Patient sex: M
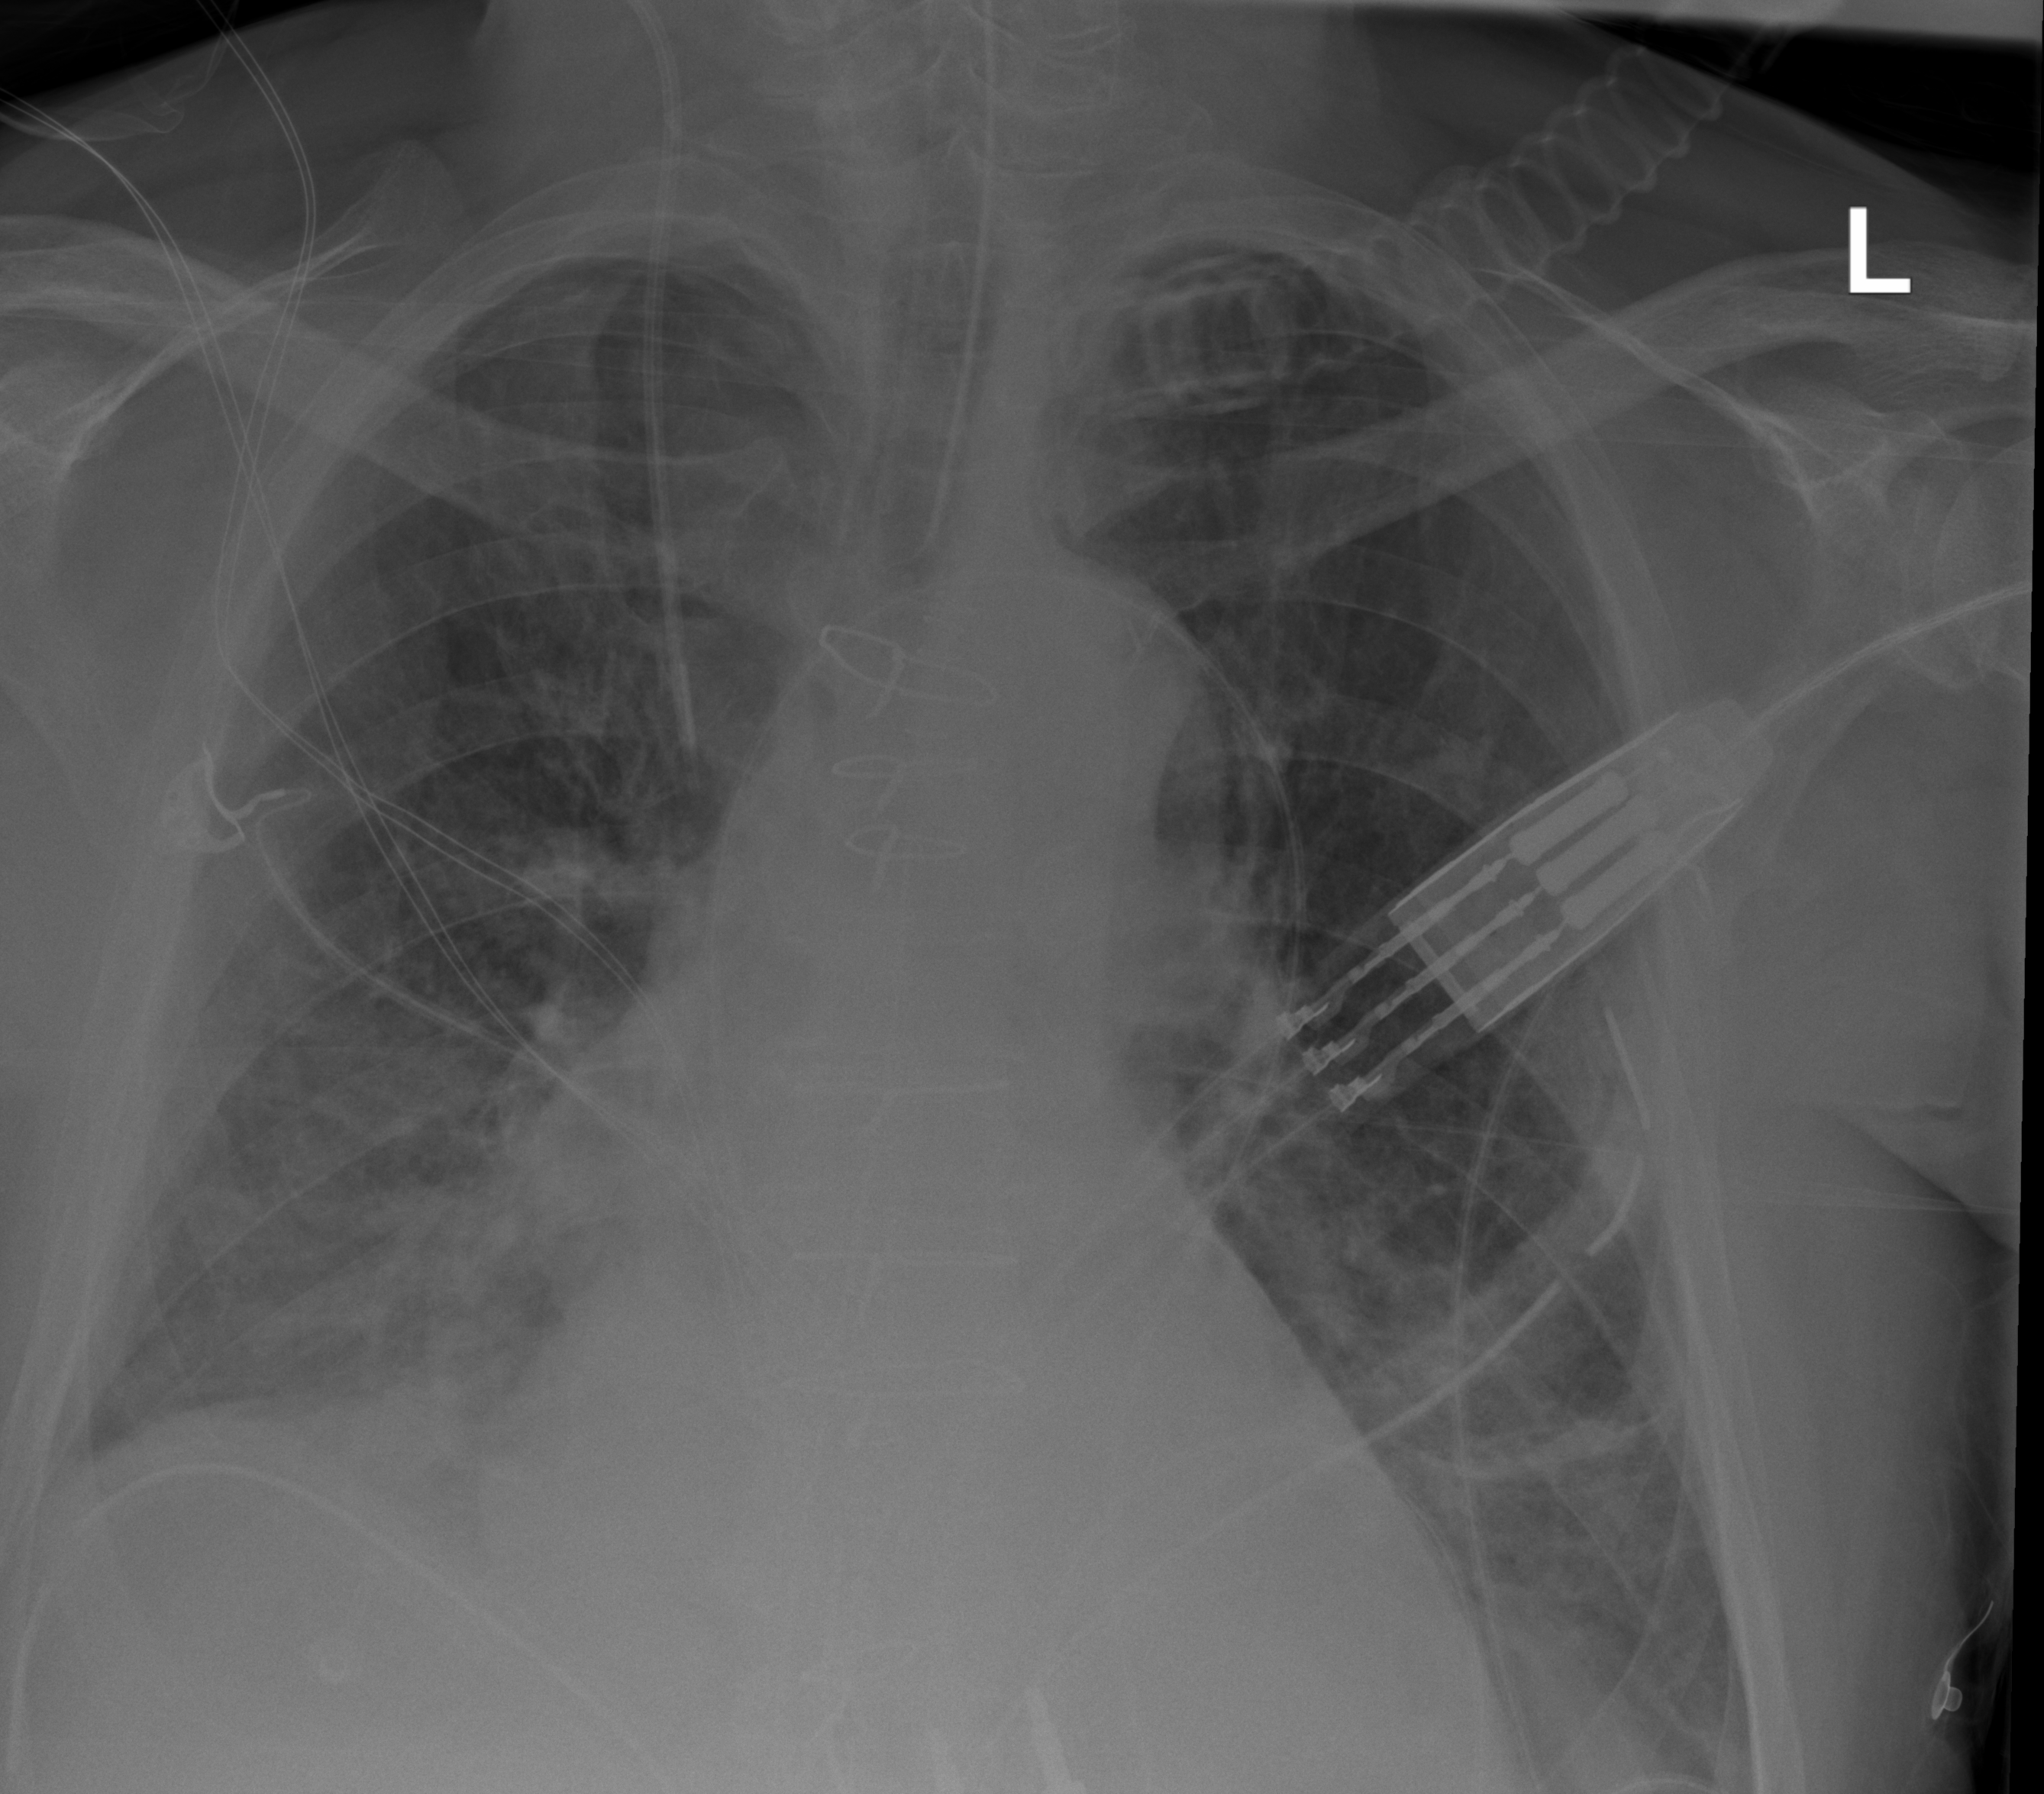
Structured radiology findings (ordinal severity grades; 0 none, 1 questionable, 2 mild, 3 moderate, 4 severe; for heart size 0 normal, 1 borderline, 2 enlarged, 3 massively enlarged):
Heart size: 1
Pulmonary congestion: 3
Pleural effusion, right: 2
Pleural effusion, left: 2
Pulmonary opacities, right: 3
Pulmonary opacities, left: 2
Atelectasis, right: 2
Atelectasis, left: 2